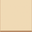
Piece: xx